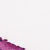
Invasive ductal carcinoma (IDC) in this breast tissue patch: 0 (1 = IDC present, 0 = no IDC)